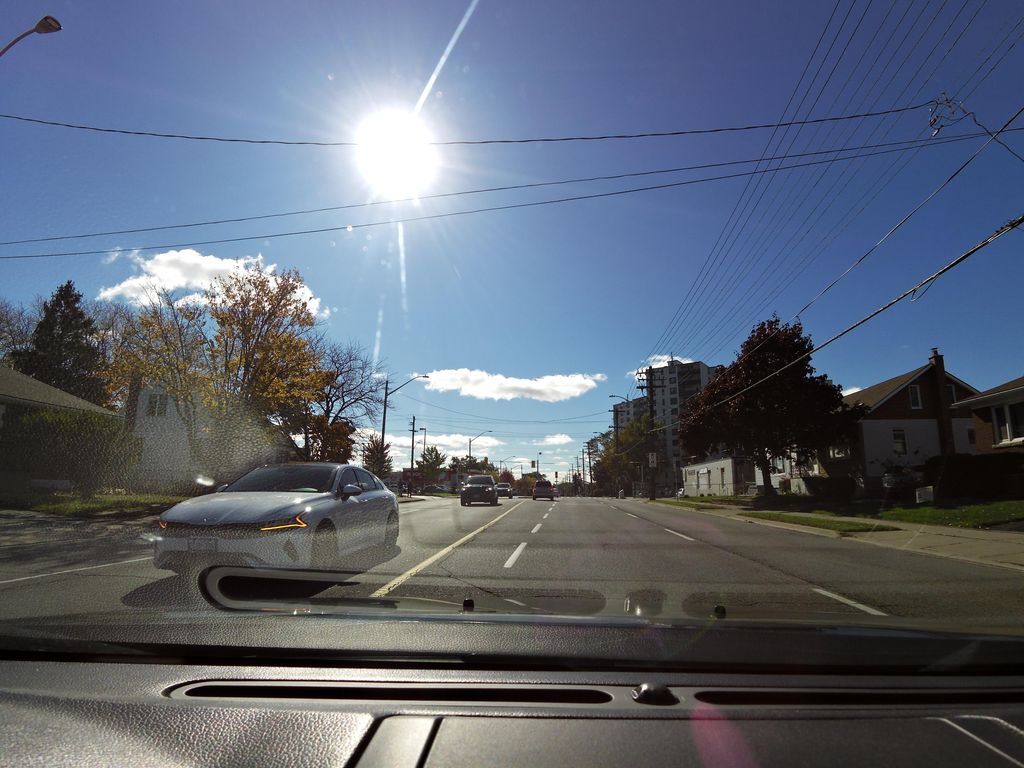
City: hamilton